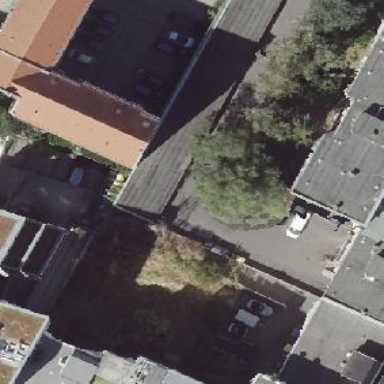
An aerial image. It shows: Parking area with surface.